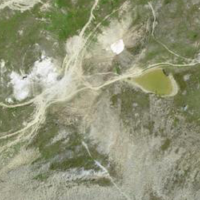
EUNIS habitat code: 31
Species observed at this site:
Silene acaulis
Leontopodium nivale
Bartsia alpina